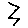
Label: zigzag